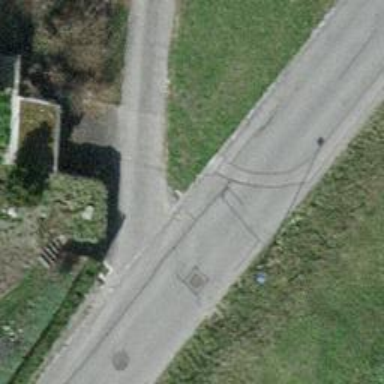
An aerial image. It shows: Gravel residential road.